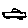
Label: car